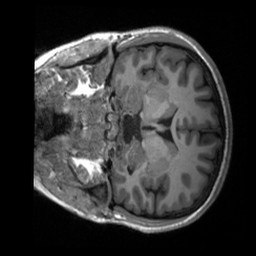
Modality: T1w
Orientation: coronal
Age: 17
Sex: female
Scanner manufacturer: siemens
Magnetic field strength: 3 T
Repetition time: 2.3 s
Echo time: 0.00232 s